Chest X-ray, AP view. Patient: 66 years old, sex M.
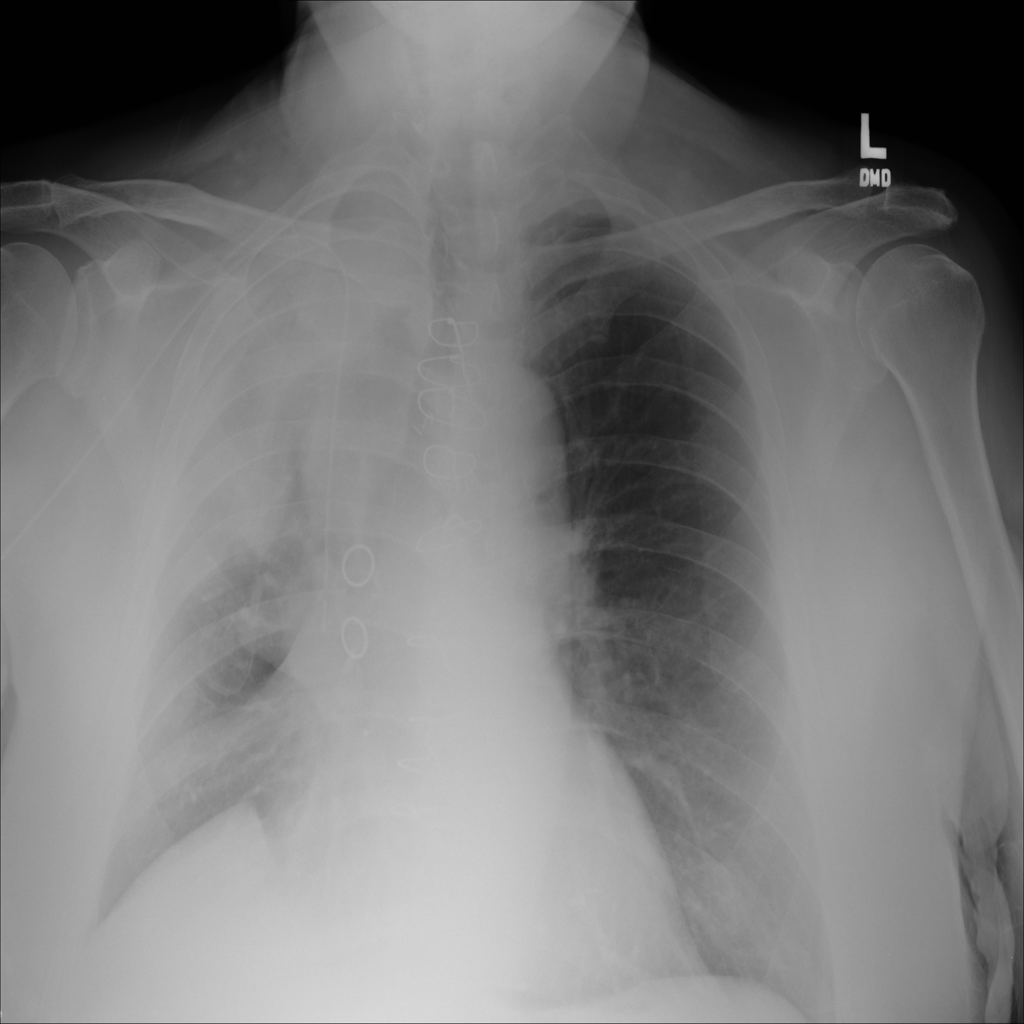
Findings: No Finding